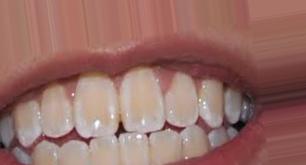
Condition: Tooth Discoloration